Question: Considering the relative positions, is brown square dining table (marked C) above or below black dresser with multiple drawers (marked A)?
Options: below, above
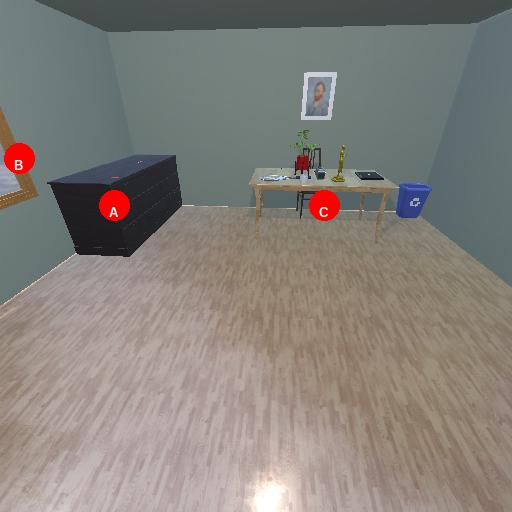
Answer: below